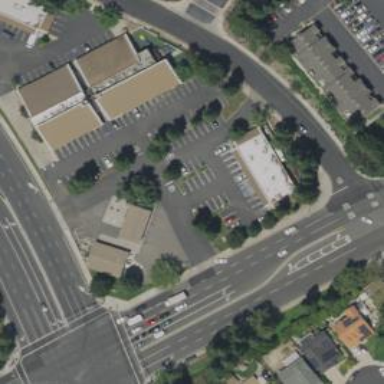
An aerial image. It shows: Convenience shop.